Question: I user reportviewer for my winform app!!!
now when i select reportviewer control from toolbox and add that to page controler, any thing not shown on form designer , but bottom of page the name of reportviewer will be seen!!!
i really confused for this problem !!!
this problem appeared when i make backup from my project !!! and before that i did't have any problem with report viewer!
(i set location and size of reportviewer manually but ...)
'''
this.reportViewer1.Location = new System.Drawing.Point(0, 0);
this.reportViewer1.Name = "ReportViewer";
this.reportViewer1.Size = new System.Drawing.Size(396, 246);
this.reportViewer1.TabIndex = 0;
this.reportViewer1.Visible = true;
'''

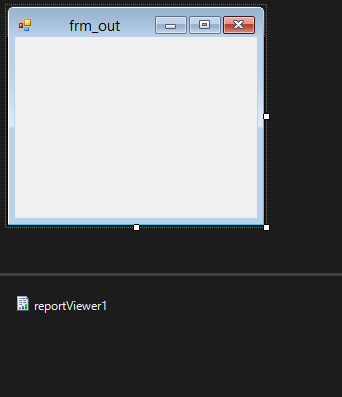
Answer: I found a workaround
this line Manual added
on method
Why when
Drag-drop control on the Windows Forms
Not added automatic
P.s
Sorry for my english